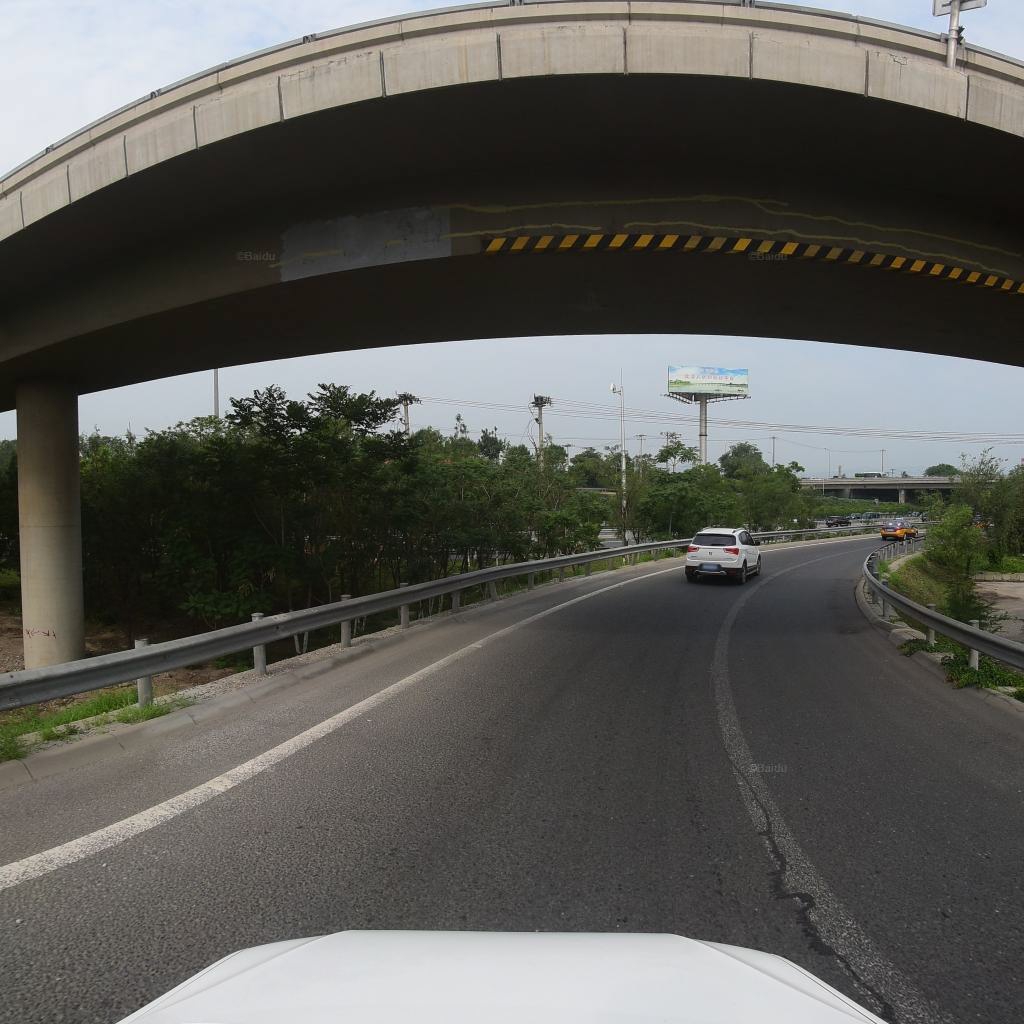
Region: Fengtai
Road damage annotations: longitudinal patch